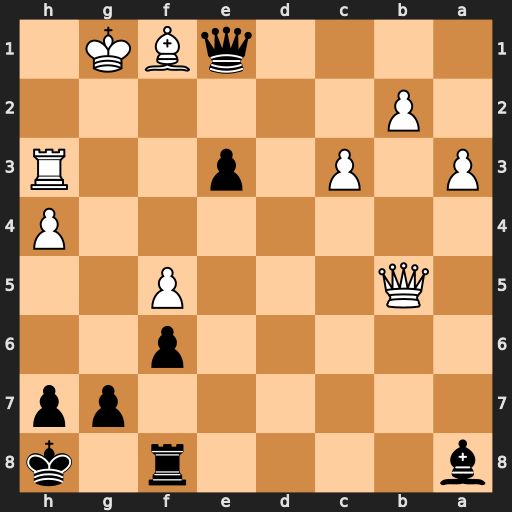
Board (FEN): b4r1k/6pp/5p2/1Q3P2/7P/P1P1p2R/1P6/4qBK1
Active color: b
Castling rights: -
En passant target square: -
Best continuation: Qf2#